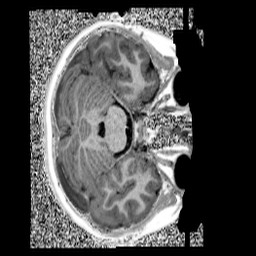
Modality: UNIT1
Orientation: axial
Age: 11
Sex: female
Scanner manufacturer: siemens
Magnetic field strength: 3 T
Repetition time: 4 s
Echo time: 0.00299 s